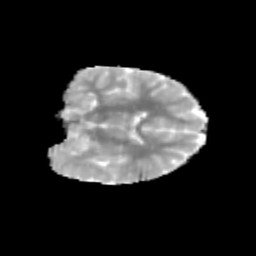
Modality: MD
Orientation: coronal
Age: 11
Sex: female
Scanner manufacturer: siemens
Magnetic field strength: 3 T
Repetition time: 3.8 s
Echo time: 0.07 s